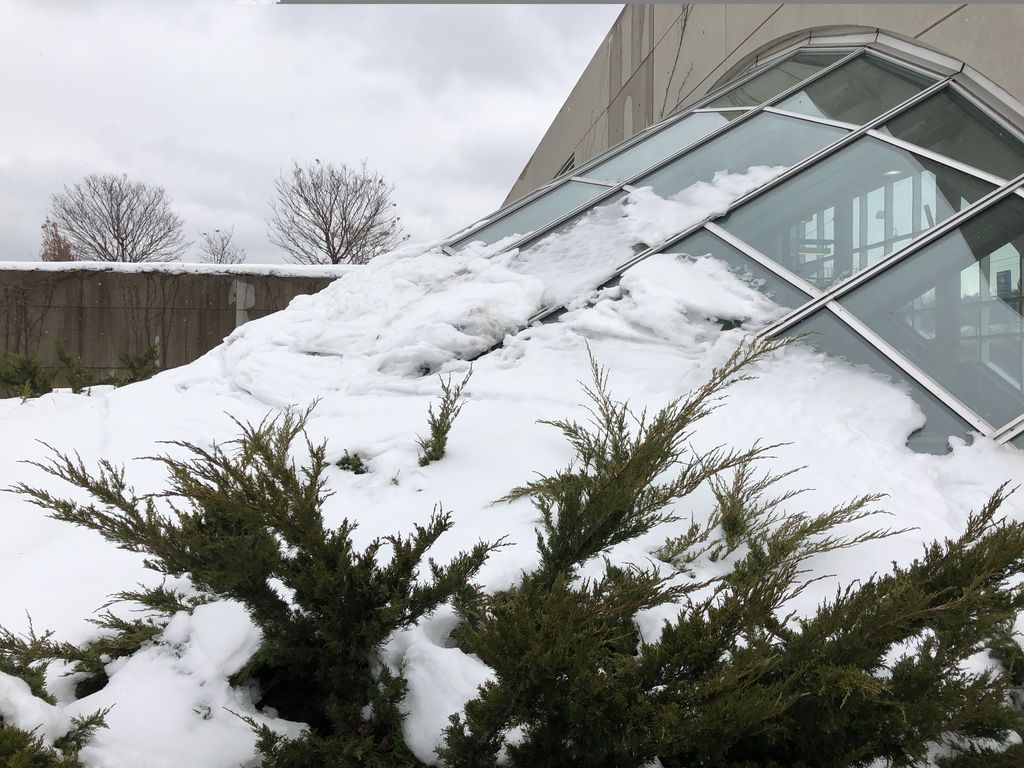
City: montreal